Interaction volume radius: 5 \u00c5
Interaction volume height: 10 \u00c5
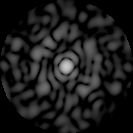
Disorder parameter: 0.8625